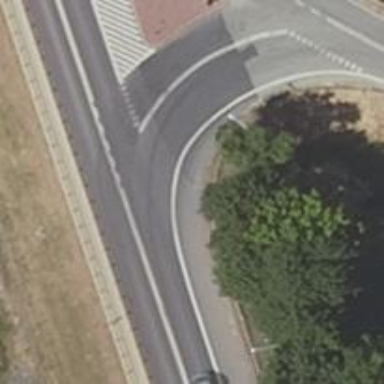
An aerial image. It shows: Road with "give way" sign.